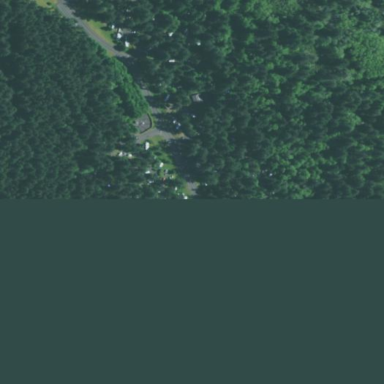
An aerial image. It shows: Campsite for tourism.